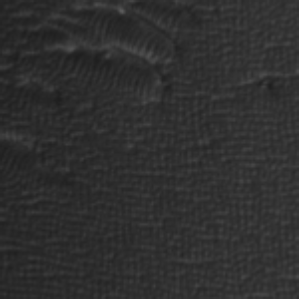
Label: frost